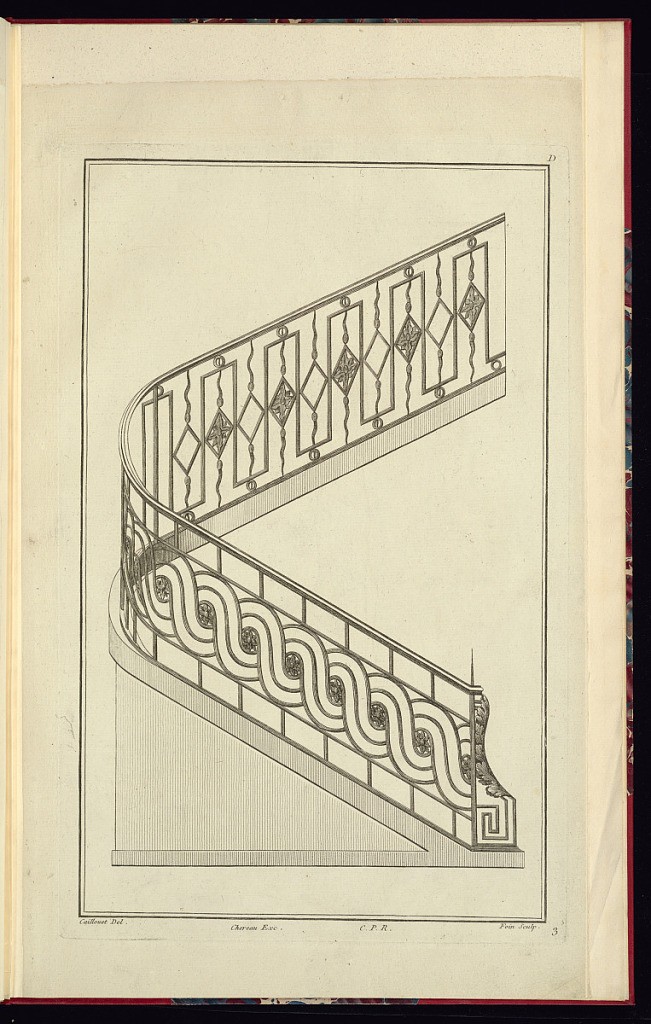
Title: Staircase Balustrade Design
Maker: Caillouet, French, mid-18th century
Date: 1775–87
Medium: Engraving and etching on paper
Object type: Print
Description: A design for a wrought-iron staircase balustrade featuring scrolling, meander (Greek key), and geometric bands with rosettes, and scrolling leaves. The plate is signed and numbered.